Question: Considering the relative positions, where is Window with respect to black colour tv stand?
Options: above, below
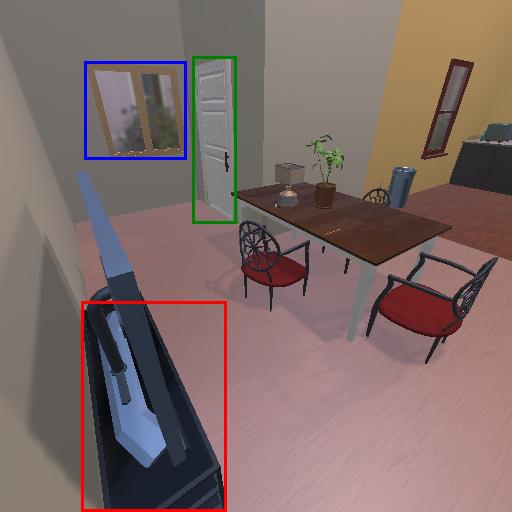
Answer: above